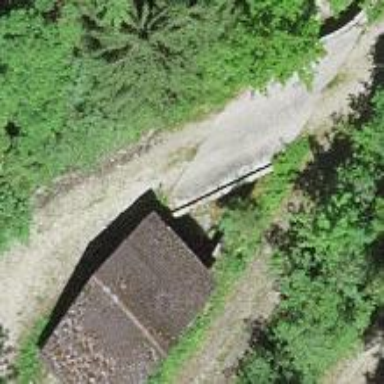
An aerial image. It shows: Track road with grade2 bridge.